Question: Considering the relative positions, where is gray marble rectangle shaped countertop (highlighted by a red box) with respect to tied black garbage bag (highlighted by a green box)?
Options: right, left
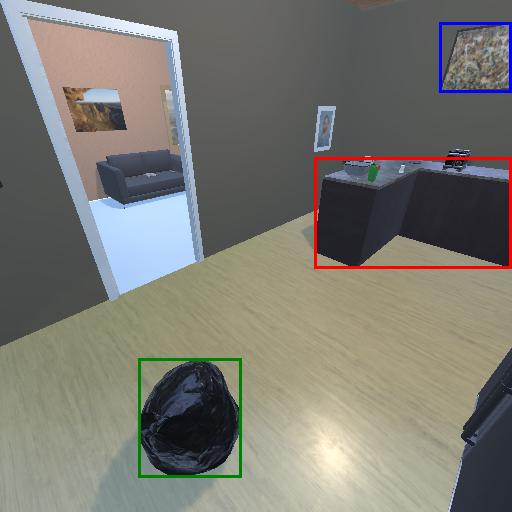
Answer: right